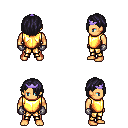
a pixel art fantasy rpg character, male body template, human, tanned skin, gold chest armor, gold greaves, raven bangs hairstyle, purple tiara, metal gloves, four views (front, back, left, right), 2x2 character sprite sheet, small pixel art, hard edges, no anti-aliasing